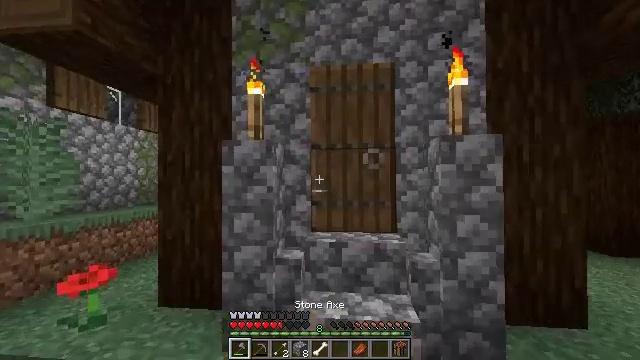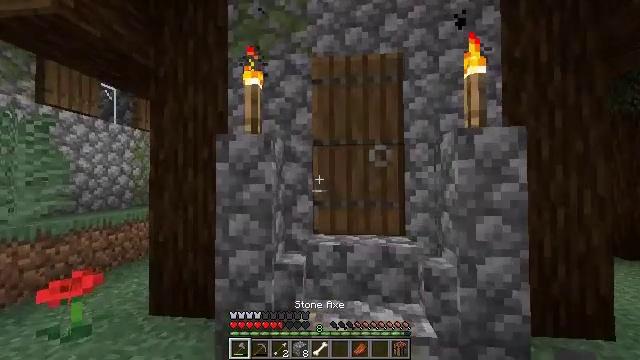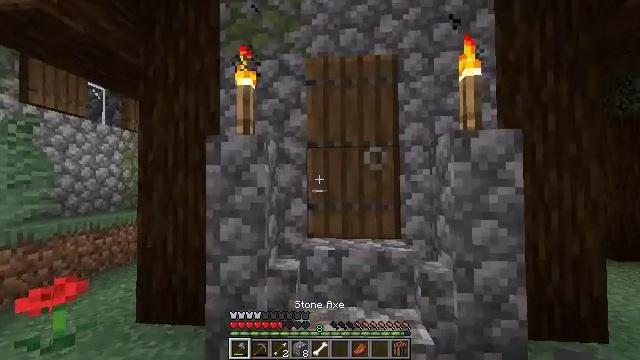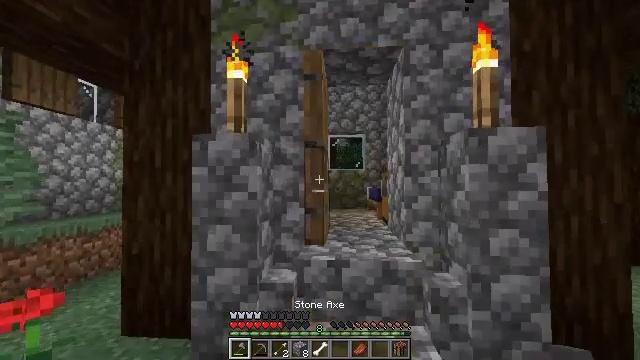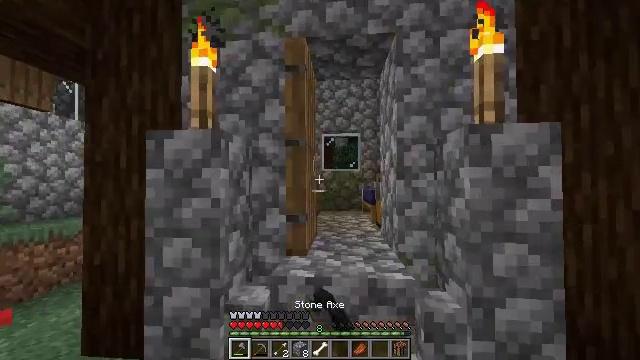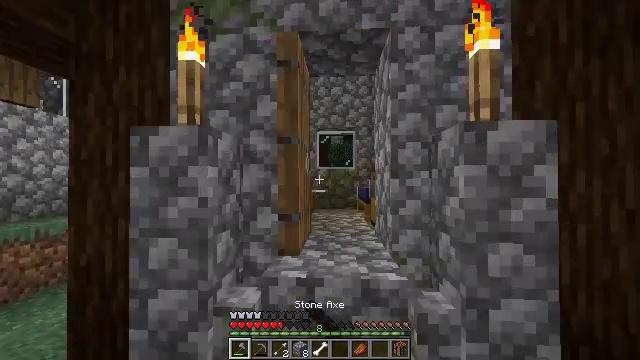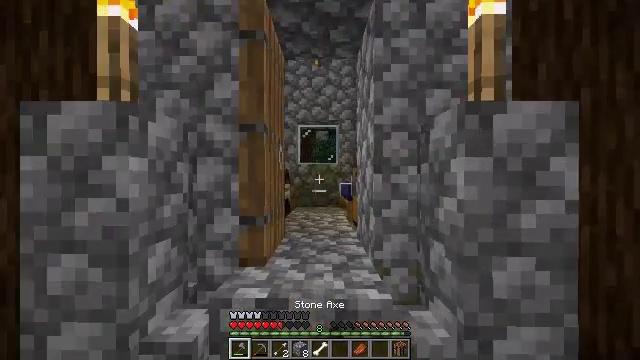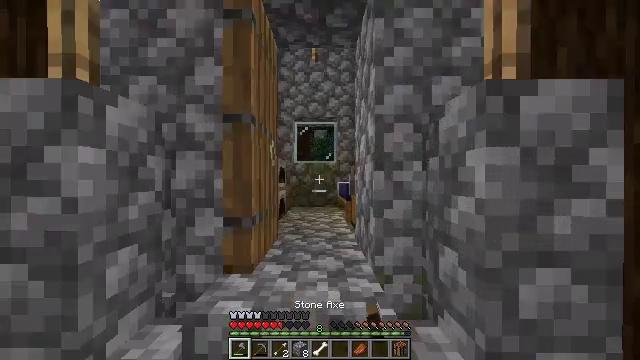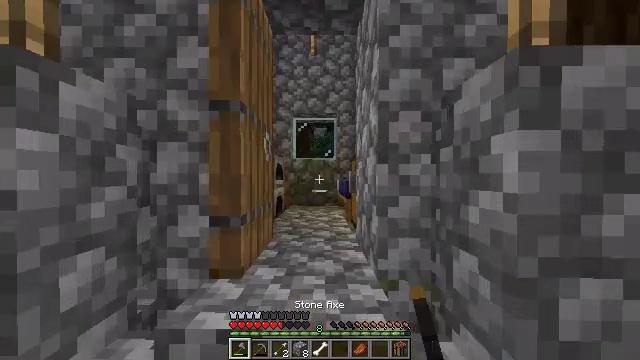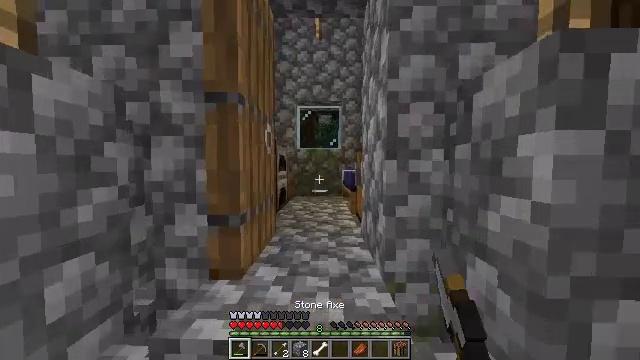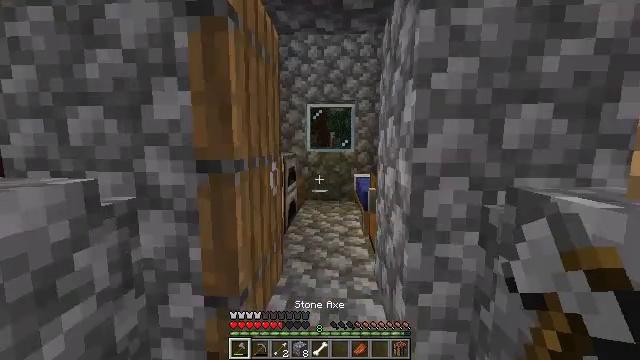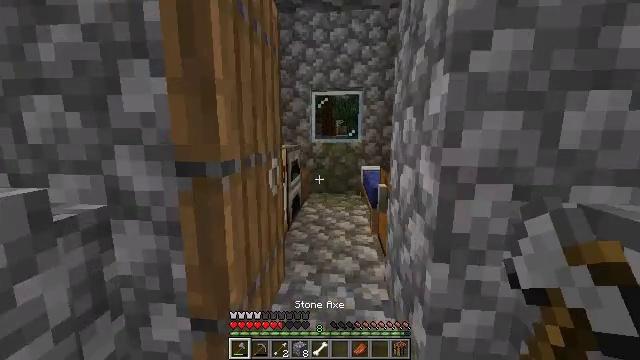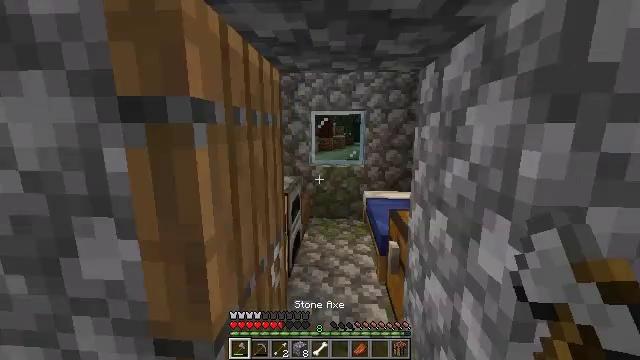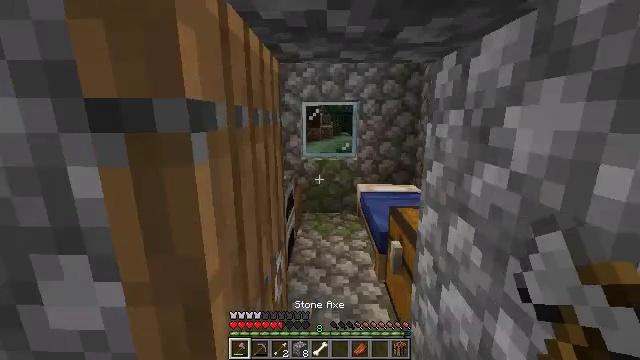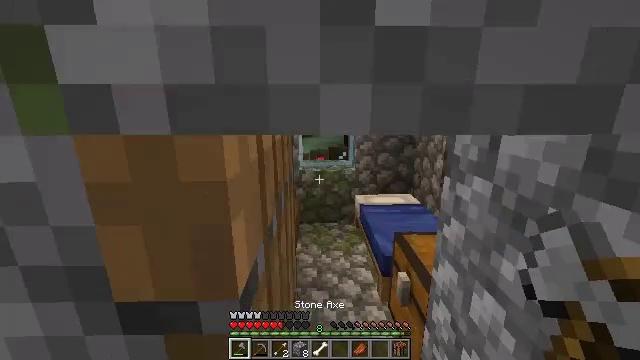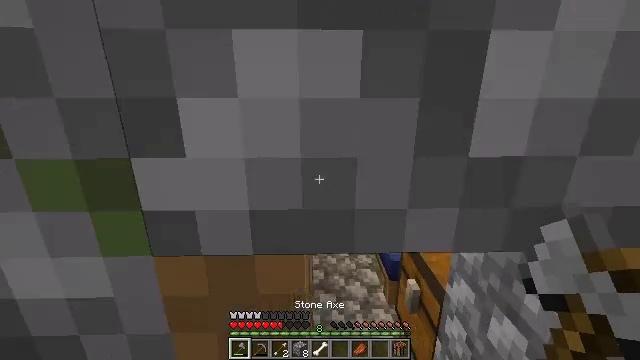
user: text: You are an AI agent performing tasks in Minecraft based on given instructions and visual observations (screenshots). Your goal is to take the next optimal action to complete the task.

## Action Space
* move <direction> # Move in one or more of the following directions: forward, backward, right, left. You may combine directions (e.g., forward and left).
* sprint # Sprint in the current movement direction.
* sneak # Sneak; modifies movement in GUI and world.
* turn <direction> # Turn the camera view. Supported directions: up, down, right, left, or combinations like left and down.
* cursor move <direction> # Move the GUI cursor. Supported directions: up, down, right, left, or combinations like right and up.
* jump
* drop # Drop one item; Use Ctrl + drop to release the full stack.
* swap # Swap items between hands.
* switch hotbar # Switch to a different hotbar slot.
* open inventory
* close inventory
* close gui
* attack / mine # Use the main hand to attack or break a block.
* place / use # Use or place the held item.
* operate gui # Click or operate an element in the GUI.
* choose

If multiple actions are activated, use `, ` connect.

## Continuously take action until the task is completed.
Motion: motion action
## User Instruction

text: Bake a potato to get a baked potato.
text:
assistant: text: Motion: move forward
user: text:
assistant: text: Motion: move forward, turn right
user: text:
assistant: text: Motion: move forward and move right, use / place
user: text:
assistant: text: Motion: move forward and move right, use / place
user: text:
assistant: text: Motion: move forward, use / place
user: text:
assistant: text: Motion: move forward, turn right
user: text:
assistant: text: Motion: move forward
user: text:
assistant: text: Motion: move forward
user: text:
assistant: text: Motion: move forward, turn left and down
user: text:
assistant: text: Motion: move forward, turn left and down
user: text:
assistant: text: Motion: move forward, turn left and down
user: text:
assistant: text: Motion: move forward and move left
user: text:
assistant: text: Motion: move forward and move left, turn right and down
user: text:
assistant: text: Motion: move forward and move left, turn right and down
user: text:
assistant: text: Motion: move forward, turn down
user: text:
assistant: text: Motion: move forward and move right, turn left and down
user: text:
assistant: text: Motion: move forward and move right, turn left and down
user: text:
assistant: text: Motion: move forward and move right, turn left and down
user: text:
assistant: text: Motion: move forward and move right, turn left and down
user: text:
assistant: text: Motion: turn left and down
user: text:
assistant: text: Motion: turn left
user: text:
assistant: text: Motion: no_op
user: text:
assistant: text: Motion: no_op
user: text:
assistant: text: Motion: move forward
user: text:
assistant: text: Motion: move forward and move right
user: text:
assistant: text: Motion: move forward and move right
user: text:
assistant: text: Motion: move forward and move right
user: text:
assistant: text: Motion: move forward, turn right
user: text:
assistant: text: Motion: move forward, turn right and down
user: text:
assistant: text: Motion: move forward, turn right and down